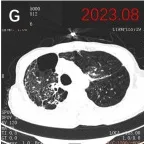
Chest CT findings. Subsequent chest CTs showed sustained PR of the tumor. PR, partial response.
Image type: radiology (ct)